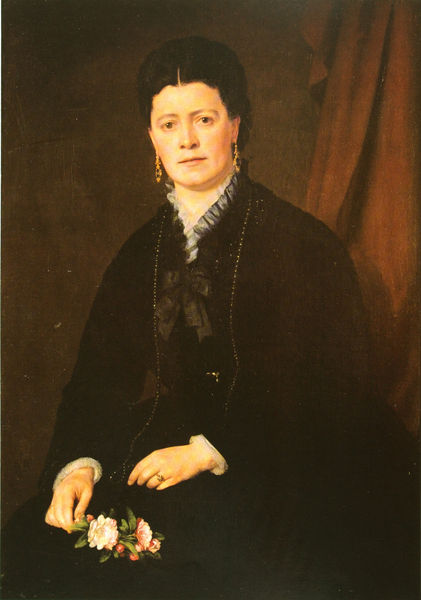
Titel: Carolina Josepha Stoffel - zweite Frau des Künstlers
Künstler: Severin Benz
Standort: München
Institution: Privatbesitz
Schlagwörter: akt, dunkel, hand, haut, schatten, weiß, ocker, sitzen, blume, blumen, braun, finger, frankreich, frau, frisur, grau, haar, hell, hintergrund, kleid, licht, mund, nase, ohrring, orange, raum, renoir, schmuck, schwarz, stirn, blick, dame, rose, rosen, rot, tuch, beige, malerei, mode, rock, schleife, alt, jacke, augen, blass, falten, gesicht, inkarnat, kragen, spitze, trauer, ärmel, bildnis, hals, halskrause, holland, hände, portrait, porträt, vorhang, öl, gewand, haare, halbfigur, mantel, pose, sitzend, stickerei, stoff, ohrringe, person, pflanze, augenbrauen, frontal, lippen, mittelscheitel, ohren, poträt, rosa, scheitel, schultern, traurig, schleppe, farbig, wangen, italien, kette, farbe, violett, ausdruck, matt, romantik, sitzende, witwe, ernst, brauen, atelier, glänzend, hochsteckfrisur, rüschen, schoß, kniestück, ring, gesteck, blumenstrauss, strauß, acryl, kranz, ganzkörper, beerdigung, verstorben, firsur, unsicherheit, strenge, reichtum, zugewandt, spitzenkragen, vorhand, ohringe, ohrschmuck, erinnerung, schimmern, v ausschnitt, ohrgehänge, ehering, geischt, betrachterblick, fleischfarben, kniestüc, trauerkleidung, unterkleid, schwiegermutter, hare, hande, perosn, bürgerin, schwarz#, spitzenstoff